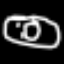
Label: donut